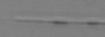
Label: Leptocylindrus